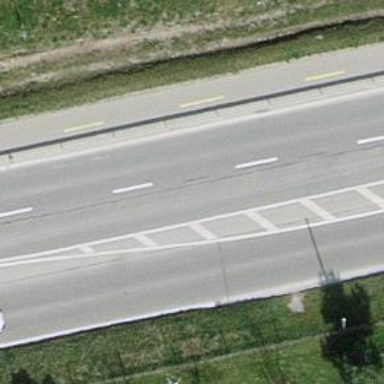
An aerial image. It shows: Secondary road.